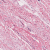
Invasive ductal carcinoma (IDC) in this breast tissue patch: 0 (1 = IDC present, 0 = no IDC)